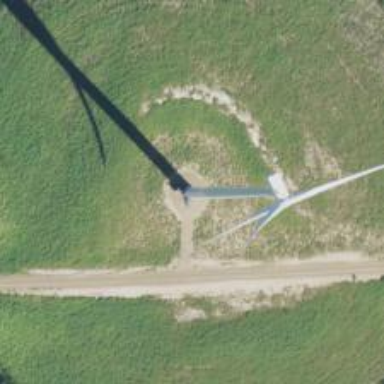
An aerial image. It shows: Wind generator using horizontal axis wind turbines.